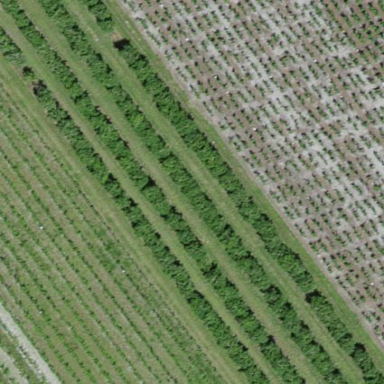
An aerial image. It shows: Orchard.